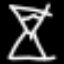
Label: hourglass